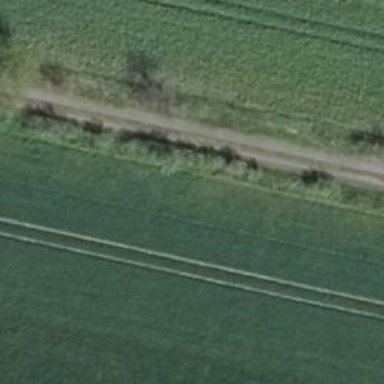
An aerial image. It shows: Row of deciduous broadleaved trees.